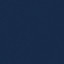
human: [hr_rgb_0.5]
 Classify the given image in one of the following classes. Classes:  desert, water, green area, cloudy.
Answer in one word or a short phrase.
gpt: water